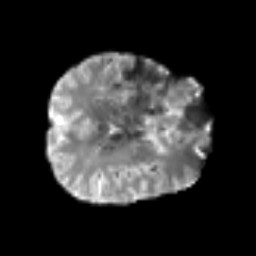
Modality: T2w
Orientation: axial
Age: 64
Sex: male
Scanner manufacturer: siemens
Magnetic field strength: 3 T
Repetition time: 6.1 s
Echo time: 0.101 s